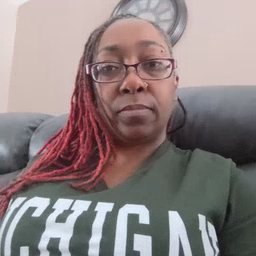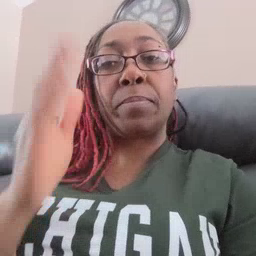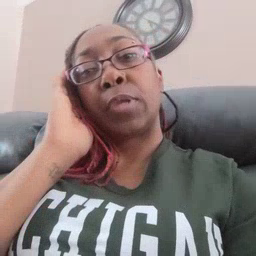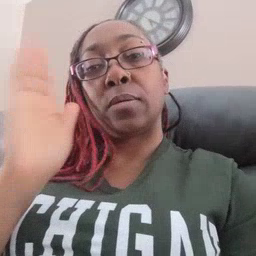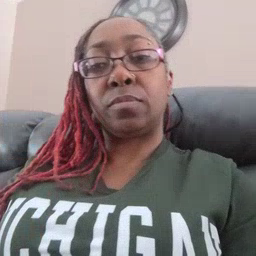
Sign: bed